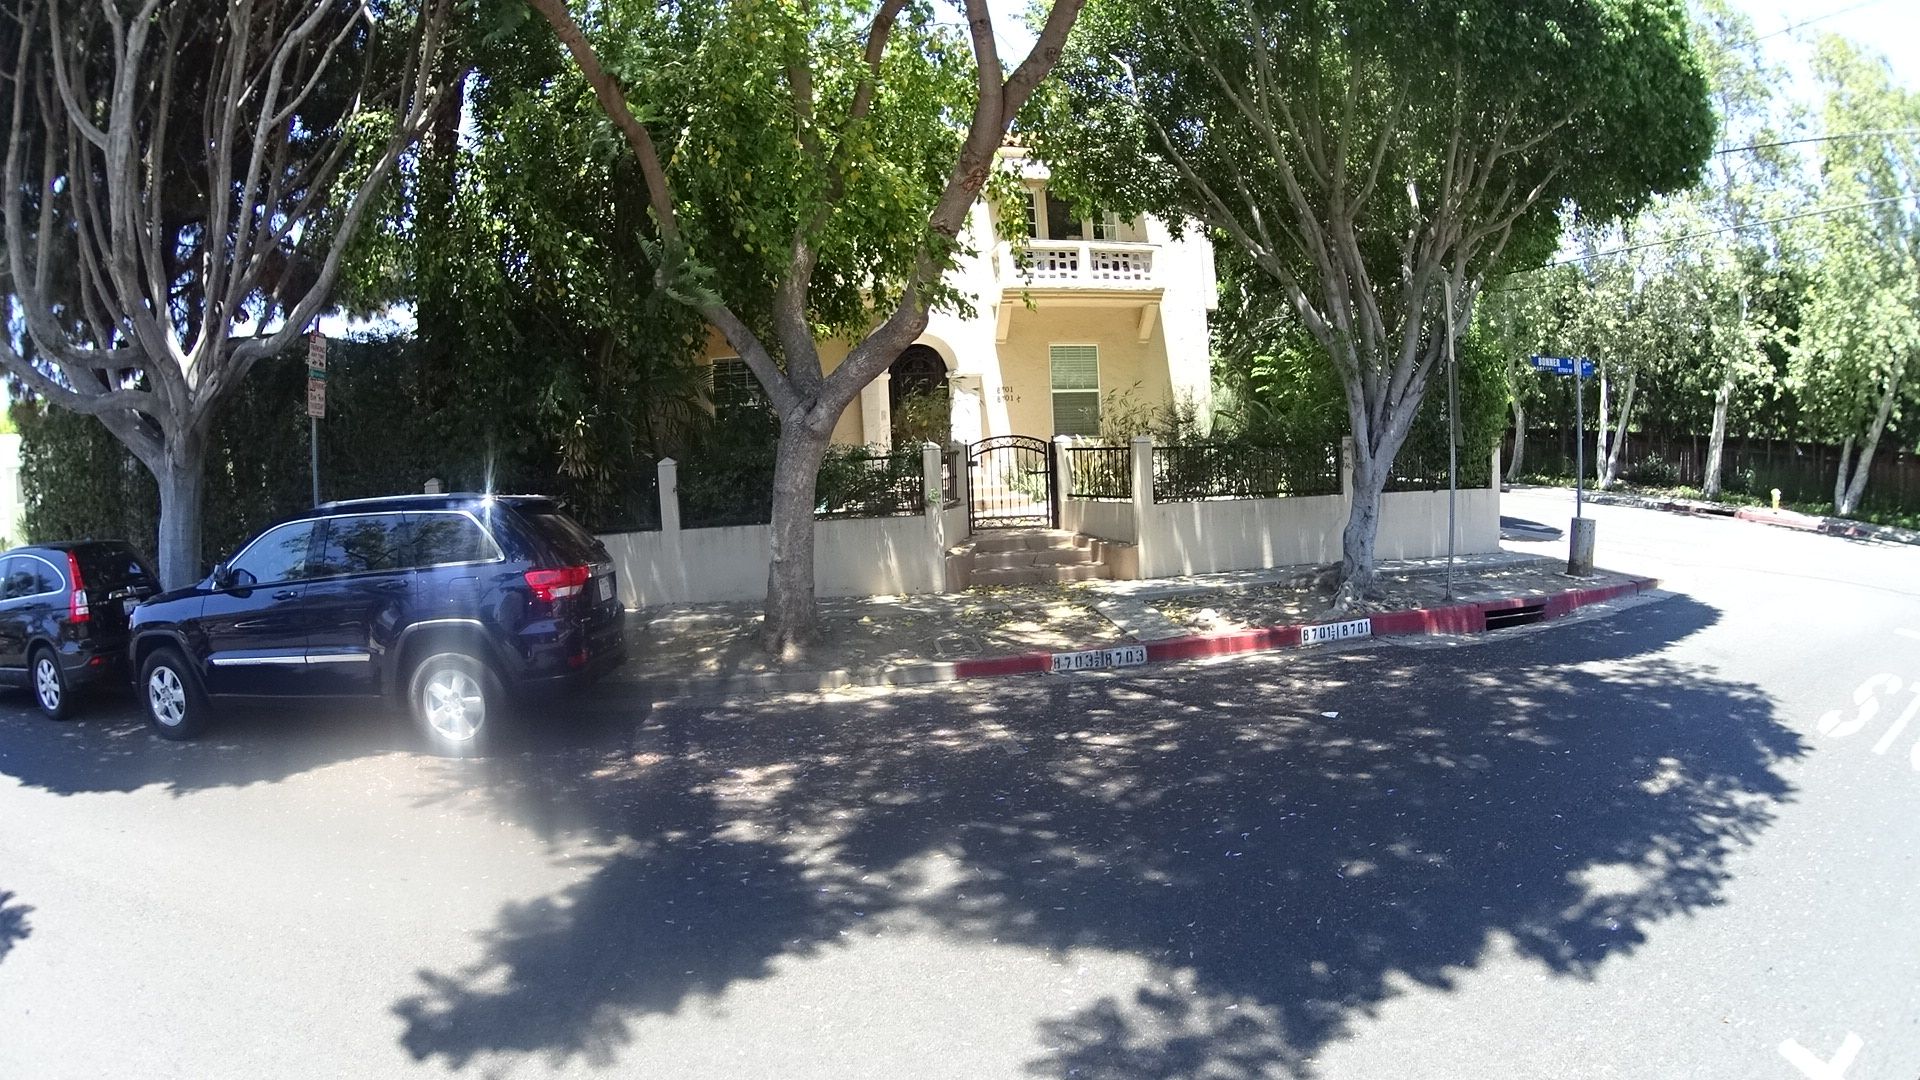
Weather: clear
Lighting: day
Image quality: good
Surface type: walking surface
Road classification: residential
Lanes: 2
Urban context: urban centre
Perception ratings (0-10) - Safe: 6.05, Lively: 7.11, Beautiful: 9.53, Boring: 3.76, Depressing: 3.14, Wealthy: 8.67